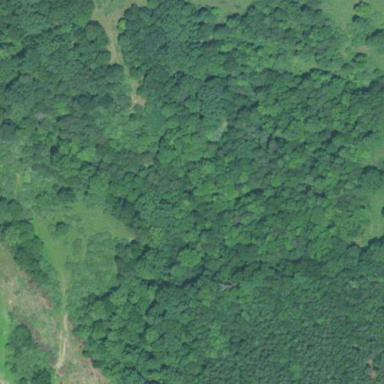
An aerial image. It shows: Beautiful woodland area.